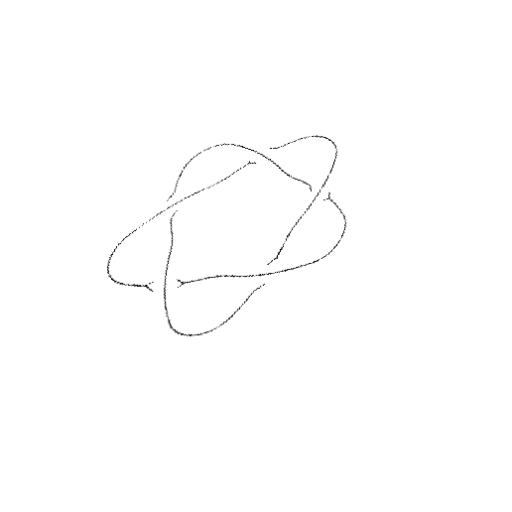
Crossing number: 5